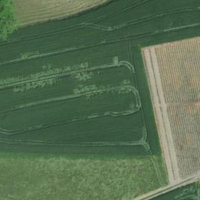
EUNIS habitat code: 52
Species observed at this site:
Cerastium glomeratum